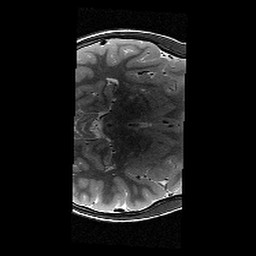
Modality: T2w
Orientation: axial
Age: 11
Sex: male
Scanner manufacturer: siemens
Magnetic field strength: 3 T
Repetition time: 9.23 s
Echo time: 0.067 s